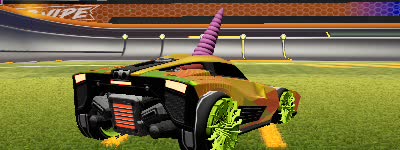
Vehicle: breakout